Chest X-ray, AP view. Patient: 42 years old, sex M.
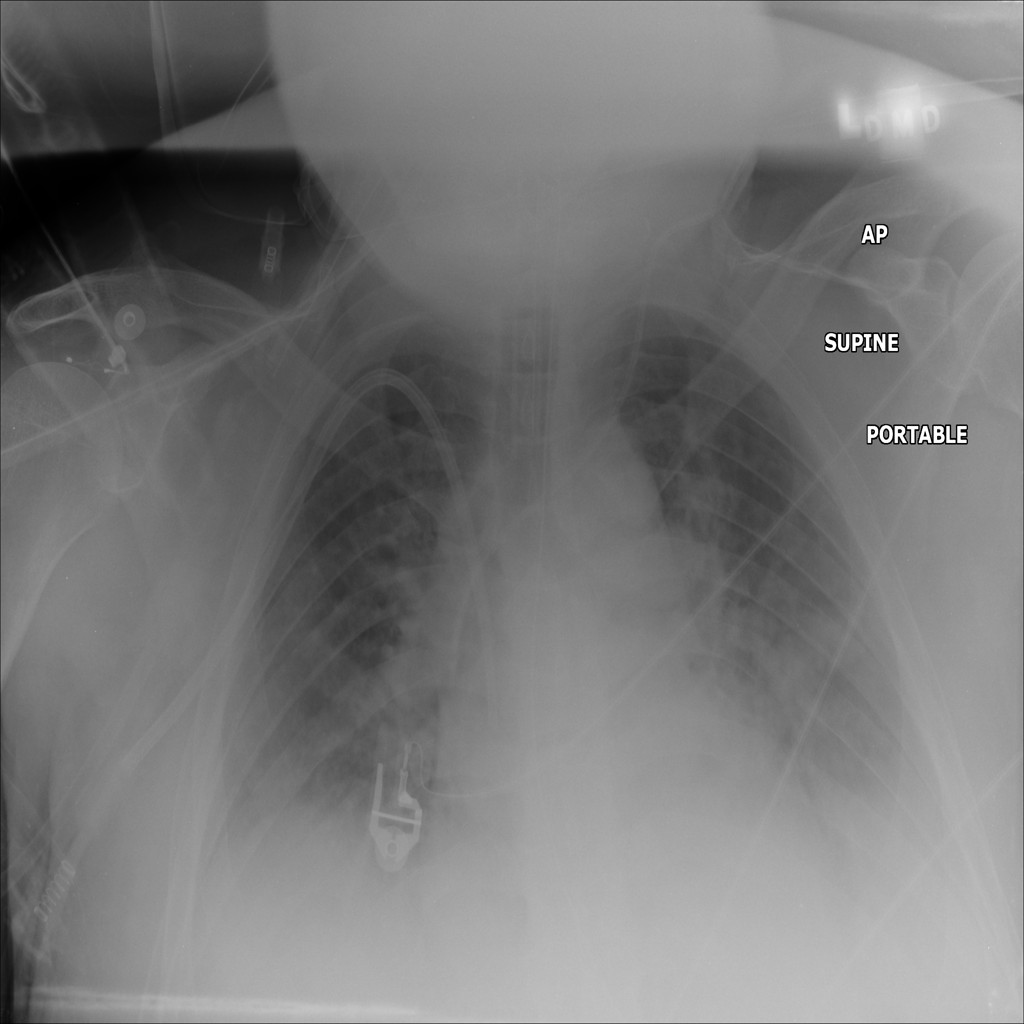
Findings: Atelectasis, Edema, Effusion, Infiltration